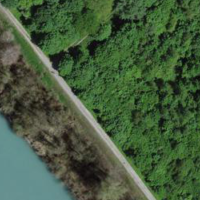
EUNIS habitat code: 25
Species observed at this site:
Euphorbia cyparissias
Hemerocallis fulva